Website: macys
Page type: customer-info-address
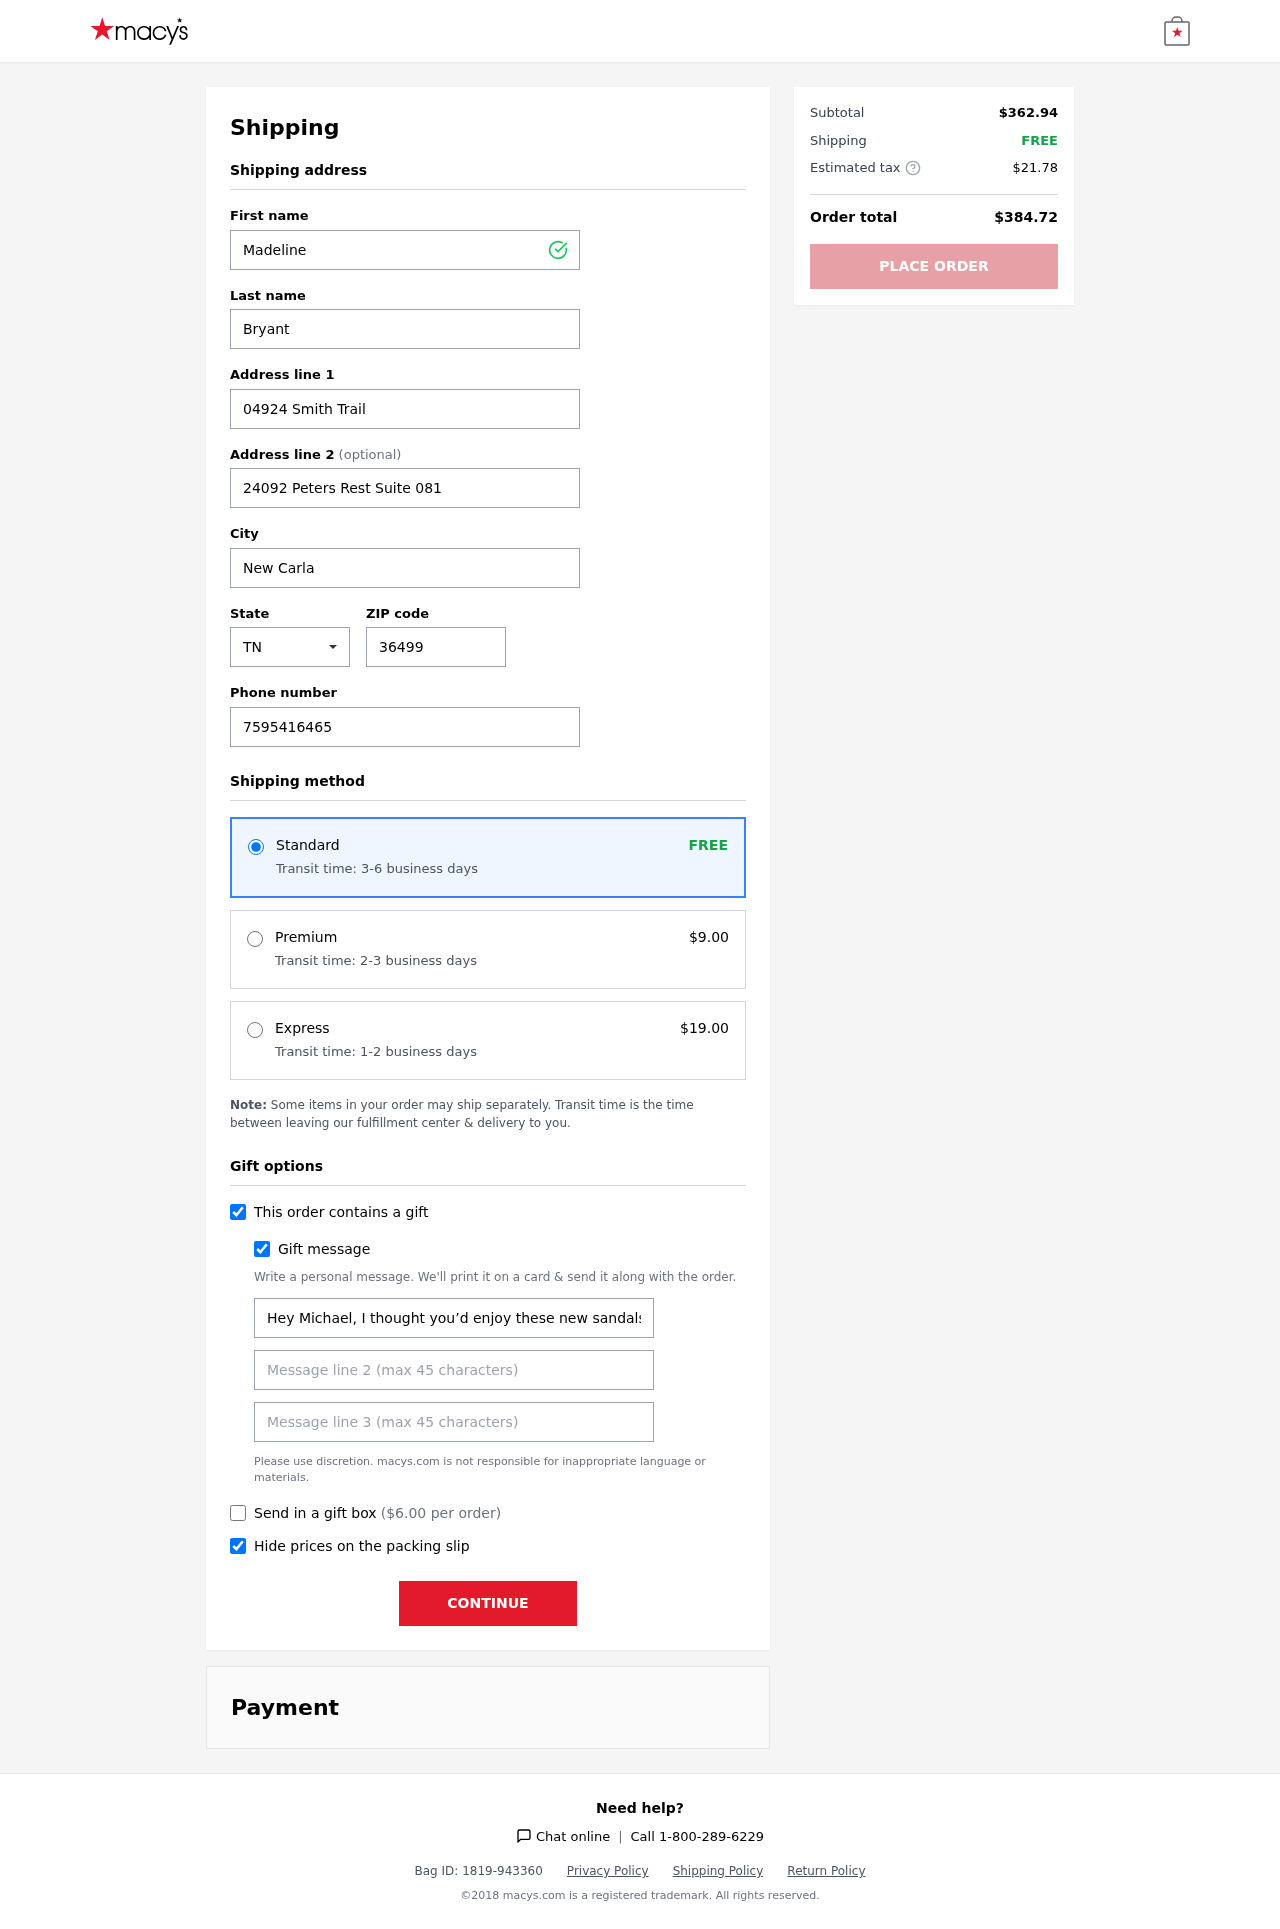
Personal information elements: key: PII_CITY
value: New Carla
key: PII_FIRSTNAME
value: Madeline
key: PII_GIFT_MESSAGE
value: Hey Michael, I thought you’d enjoy these new sandals for those sunny days ahead! Can’t wait to see you rock them on our next outing. Hope they bring a little extra joy to your summer!  Madeline
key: PII_LASTNAME
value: Bryant
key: PII_PHONE
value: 7595416465
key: PII_POSTCODE
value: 36499
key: PII_STATE_ABBR
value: TN
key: PII_STREET
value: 04924 Smith Trail
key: PII_STREET2
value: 24092 Peters Rest Suite 081
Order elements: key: ORDER_SHIPPING_STANDARD
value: FREE
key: ORDER_SHIPPING_STANDARD_TIME
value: Transit time: 3-6 business days
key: ORDER_SHIPPING_PREMIUM
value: $9.00
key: ORDER_SHIPPING_PREMIUM_TIME
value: Transit time: 2-3 business days
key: ORDER_SHIPPING_EXPRESS
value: $19.00
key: ORDER_SHIPPING_EXPRESS_TIME
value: Transit time: 1-2 business days
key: ORDER_GIFT_BOX_FEE
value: $6.00
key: ORDER_SUBTOTAL
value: $362.94
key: ORDER_SHIPPING_COST
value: FREE
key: ORDER_TAX
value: $21.78
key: ORDER_TOTAL
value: $384.72